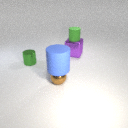
small brown metal sphere to the right of small green metal cylinder